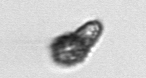
Label: Pseudochattonella_farcimen